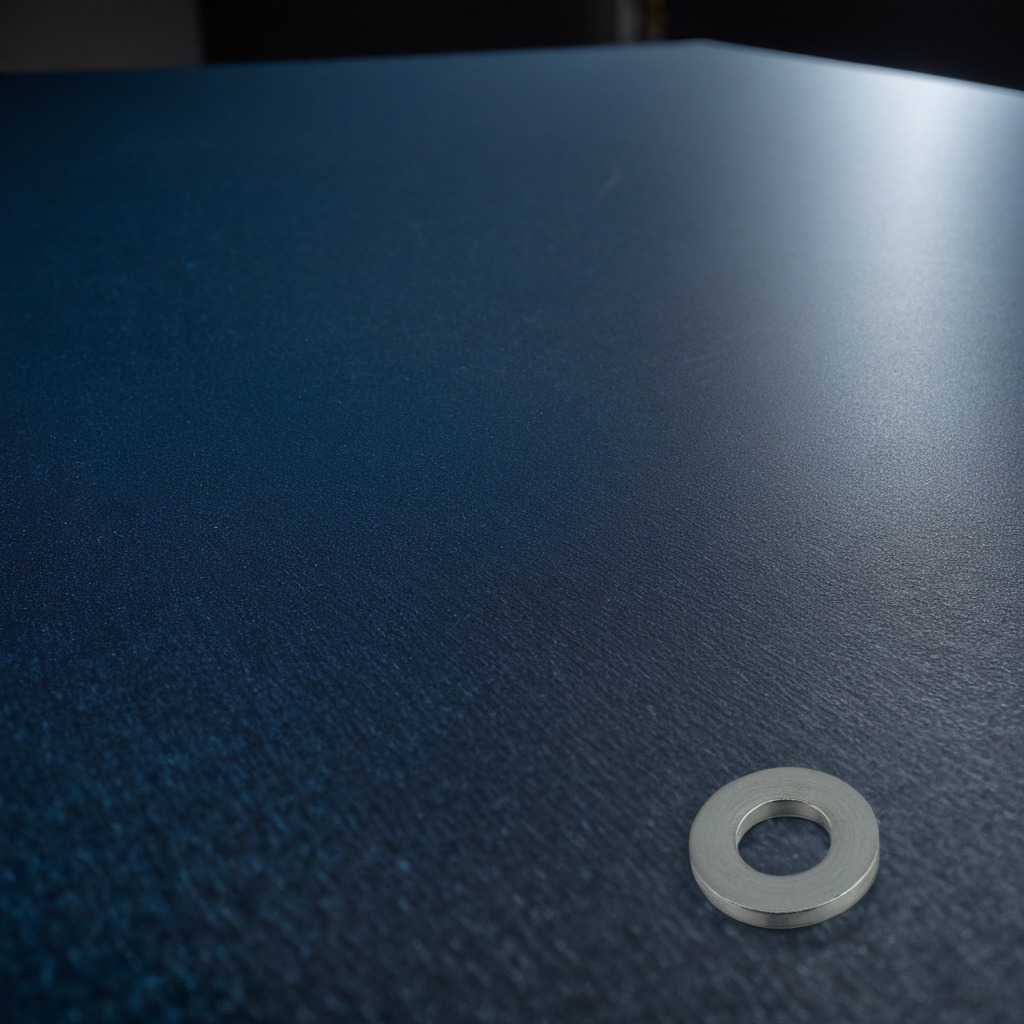
A flat metal washer lying on a clean granite tabletop covered with a blue rubber mat inside a workshop at night dim ambient light soft shadows worn but beneath the mat